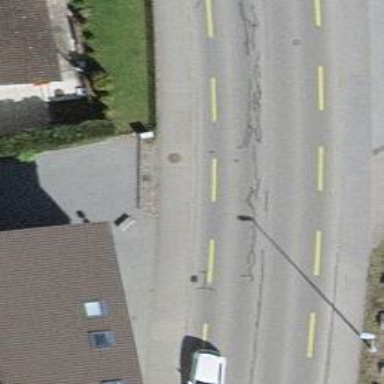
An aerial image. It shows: Primary highway with designated cycle lane.